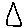
Label: triangle